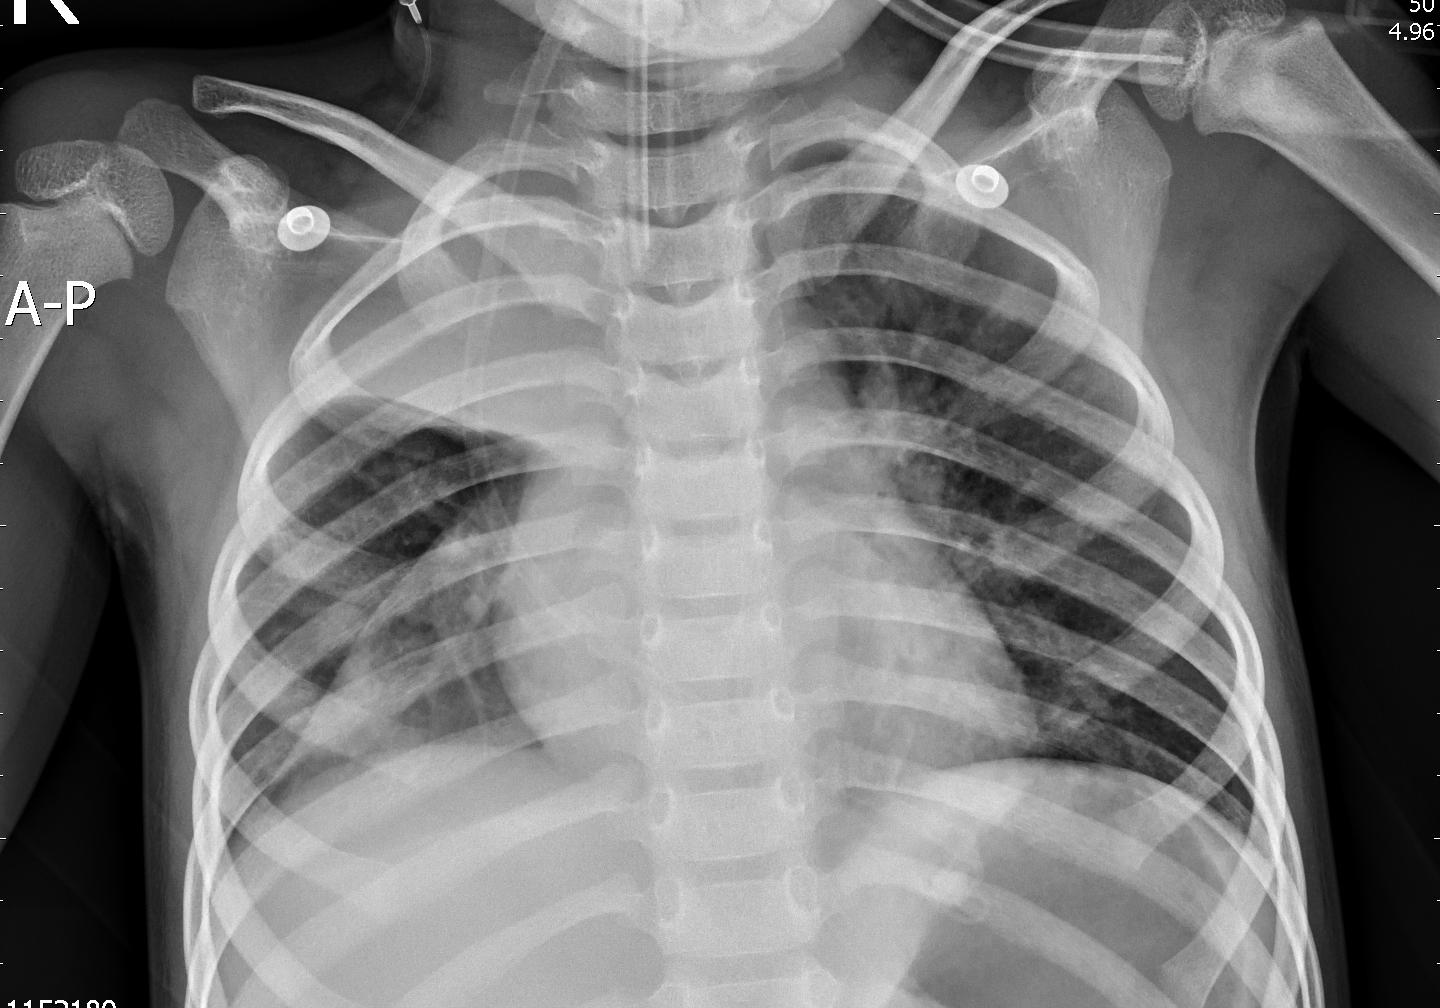
Diagnosis: PNEUMONIA